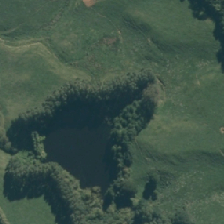
Land cover: deciduous_hardwood